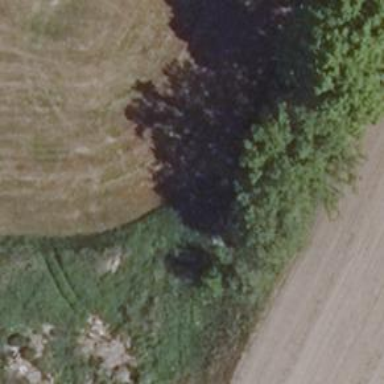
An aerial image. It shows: Row of trees in natural setting.